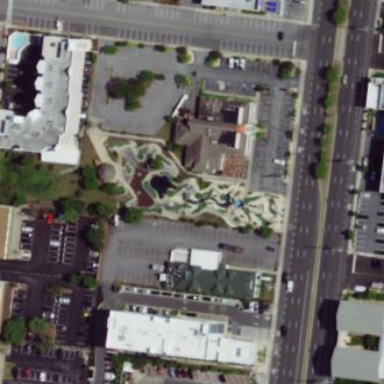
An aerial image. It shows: Miniature golf course.